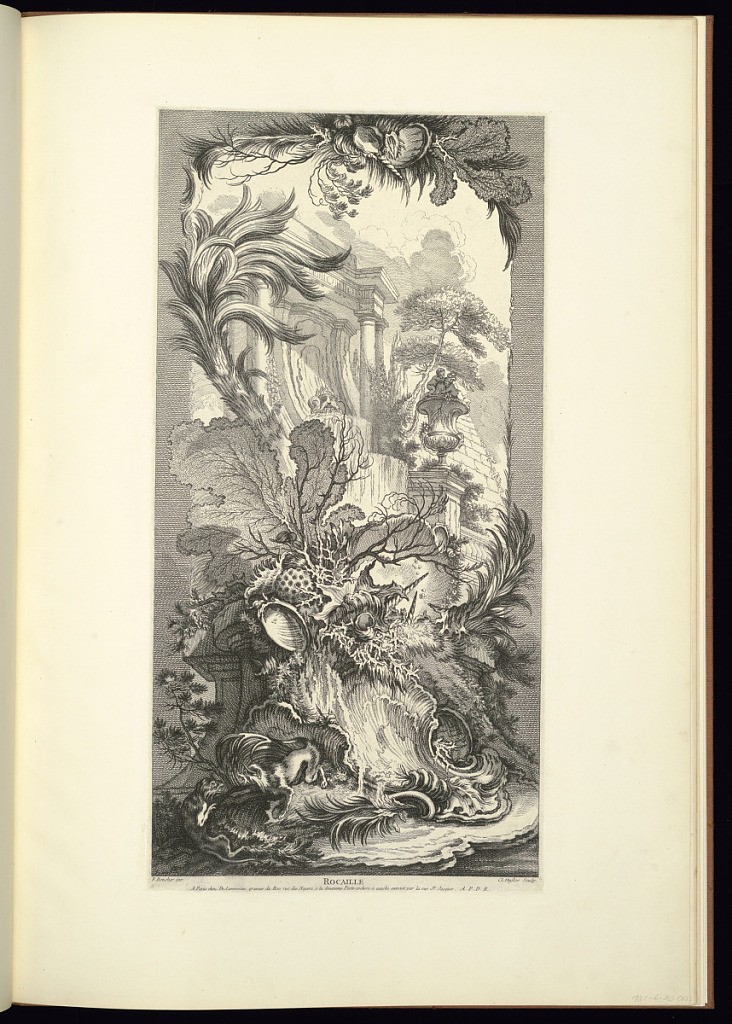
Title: Rocaille
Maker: François Boucher, French, 1703–1770
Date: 1740
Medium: Etching and engraving on white laid paper
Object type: Print
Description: One of five panel designs for a folding screen. The other designs in the series include Hommage Champêtre (Pastorale); Léda; Triomphe de Pomone (Triumph of Pomona); and Triomphe de Priape (Triumph of Priapus) all etched by Claude Duflos the Younger. Vertical panel design. View of architectural element with columns, large garden urn at right. Panel is dominated by an arrangement of shell, coral, large leaf, branch, and a palm leaf motif. A fantastical animal appears at bottom left.